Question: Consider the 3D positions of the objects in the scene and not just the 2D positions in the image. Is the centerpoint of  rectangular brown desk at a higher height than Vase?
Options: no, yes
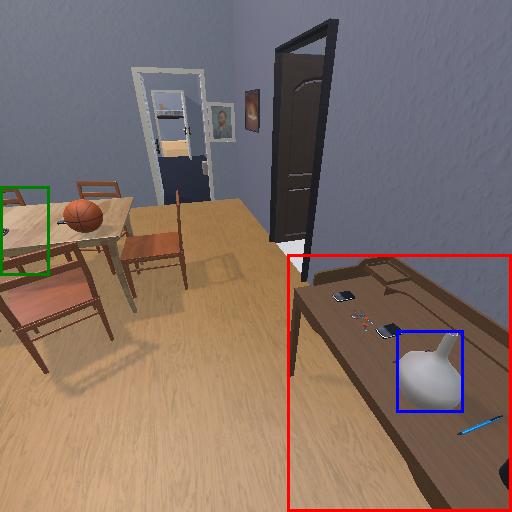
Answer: no